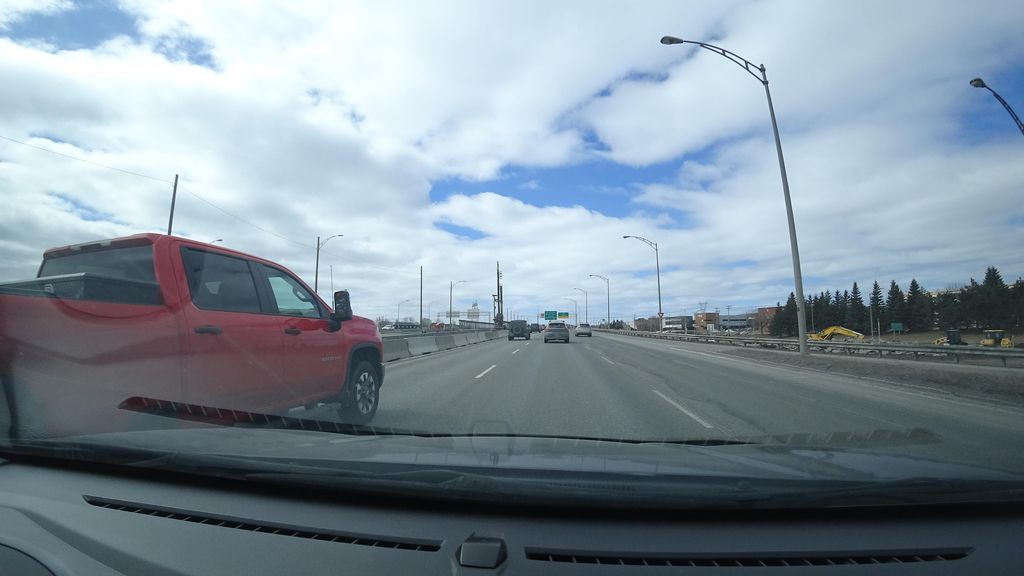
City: quebec_city